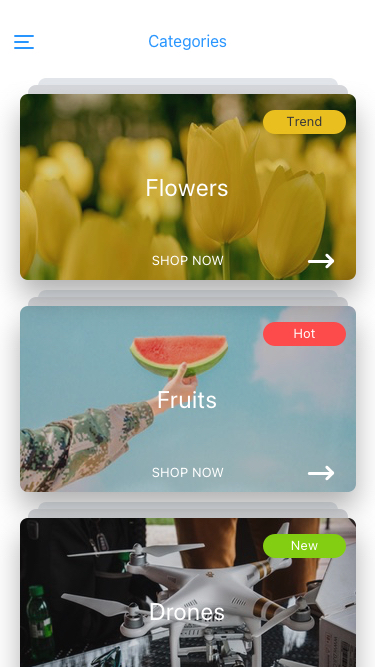
Text in this UI design:
New
Drones
Shop now
Hot
Fruits
Shop now
Trend
Flowers
Categories